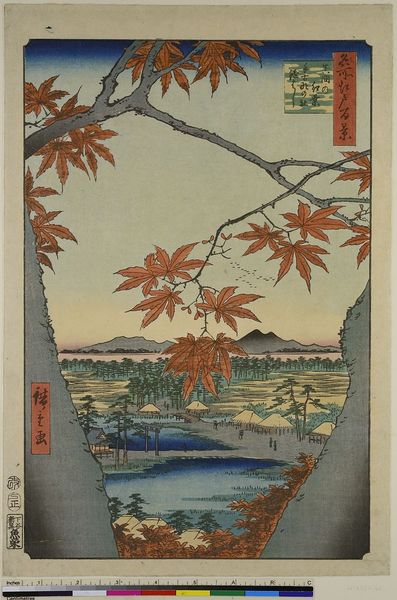
Titel: Rote Ahornblätter in Mama, der Tekona-Schrein und die Verbindungsbrücke, Blatt 94 aus der Serie: 100 berühmte Ansichten von Edo
Künstler: Utagawa Hiroshige
Standort: Hamburg
Institution: Museum für Kunst und Gewerbe Hamburg
Schlagwörter: baum, fluss, strauch, holzschnitt, herbst, stadtansicht, druckgraphik, druckgrafik, ahorn, viadukt, zeit, schrein, farbholzschnitt, landschaften, landschaftsdarstellung, edo, reproduktionen, druckerzeugnisse, bäume, sträucher, gewässer, brücke, aquädukt, kultplätze, kultgegenstände, ukiyo, edogawa, tekona, herbstlaubfärbung